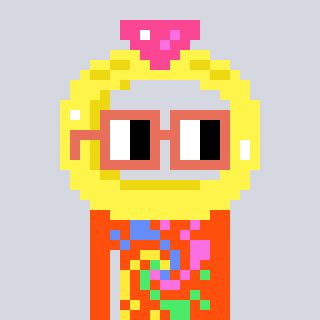
a pixel art character with square orange glasses, a ring-shaped head and a orange-colored body on a cool background